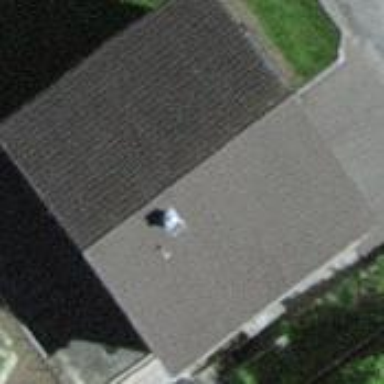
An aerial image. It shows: Simple house.